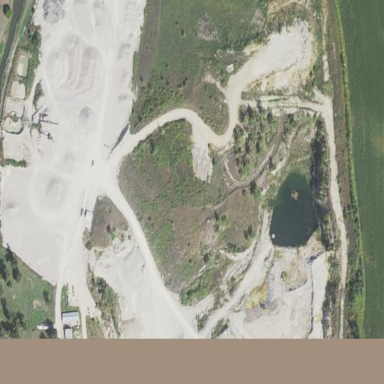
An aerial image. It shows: Quarry area that is man-made.